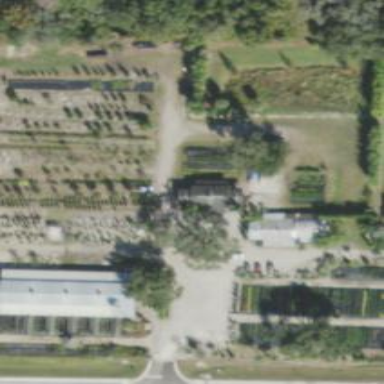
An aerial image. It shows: Plant nursery area.